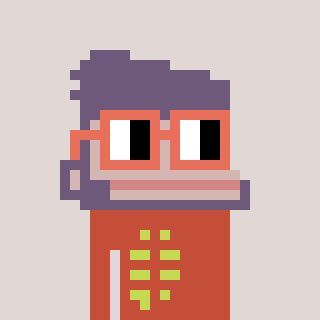
a pixel art character with square orange glasses, a ape-shaped head and a rust-colored body on a warm background